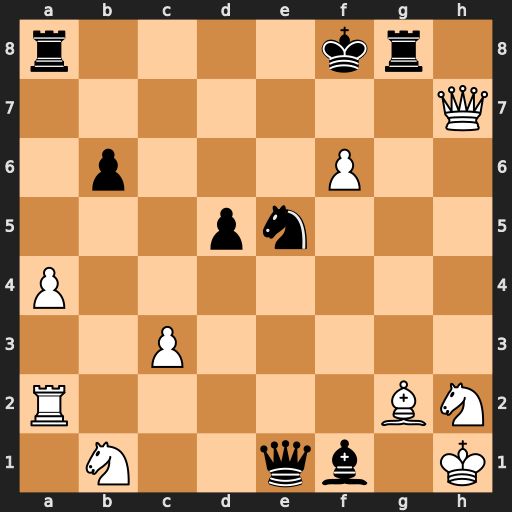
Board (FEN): r4kr1/7Q/1p3P2/3pn3/P7/2P5/R5BN/1N2qb1K
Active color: w
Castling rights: -
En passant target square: -
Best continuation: Qe7#